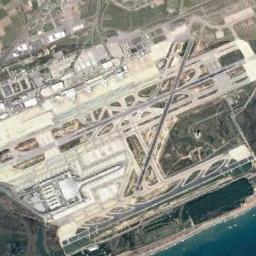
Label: airport